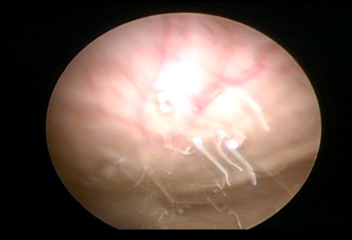
Modality: WLC
Class: Normal mucosa
Bladder cancer association: No